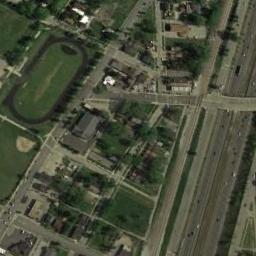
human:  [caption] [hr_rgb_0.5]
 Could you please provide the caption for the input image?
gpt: The ground track field is next to some houses arranged neatly and a baseball diamond .

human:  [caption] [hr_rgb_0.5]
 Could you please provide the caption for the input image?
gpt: A track and field is built in the middle of a residential area, Surrounded by a lot of vegetation .

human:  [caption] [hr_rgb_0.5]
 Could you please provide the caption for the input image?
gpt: There are many lines drawn in the track and field .

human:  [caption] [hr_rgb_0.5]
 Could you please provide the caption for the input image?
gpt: There are many trees near the ground track field .

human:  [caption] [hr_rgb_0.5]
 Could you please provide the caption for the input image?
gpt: There are some buildings beside the ground track field with a black track .